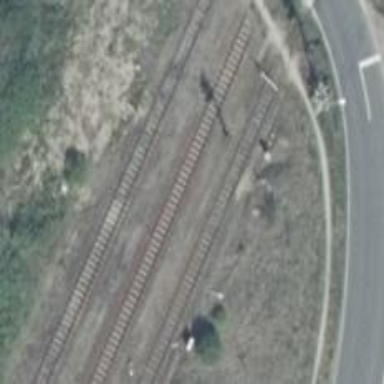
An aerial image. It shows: Railway signal.